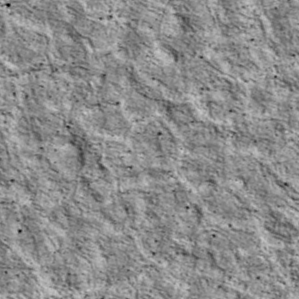
Label: non_frost